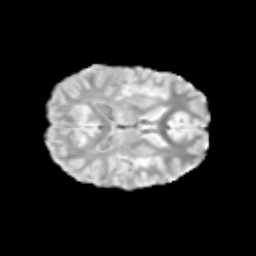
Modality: T2w
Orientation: axial
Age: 12
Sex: male
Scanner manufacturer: siemens
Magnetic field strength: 3 T
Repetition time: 3.8 s
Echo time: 0.07 s